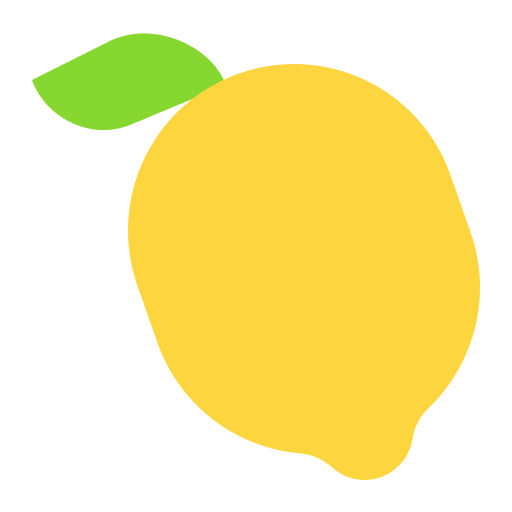
lemon flat